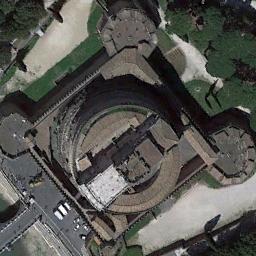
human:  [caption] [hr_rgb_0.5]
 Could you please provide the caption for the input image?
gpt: The palace is on the open place surrounded by trees .

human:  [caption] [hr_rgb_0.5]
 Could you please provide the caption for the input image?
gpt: There are several cars beside the palace .

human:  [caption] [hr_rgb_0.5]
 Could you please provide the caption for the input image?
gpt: The dark gray palace has a circular building and a grove of trees is next to the palace .

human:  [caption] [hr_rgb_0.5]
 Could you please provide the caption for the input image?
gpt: The roof of this palace is all white  There is a small garden in the middle of the palace .

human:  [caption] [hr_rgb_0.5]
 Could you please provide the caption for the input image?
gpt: There are some green trees beside the brown palace .